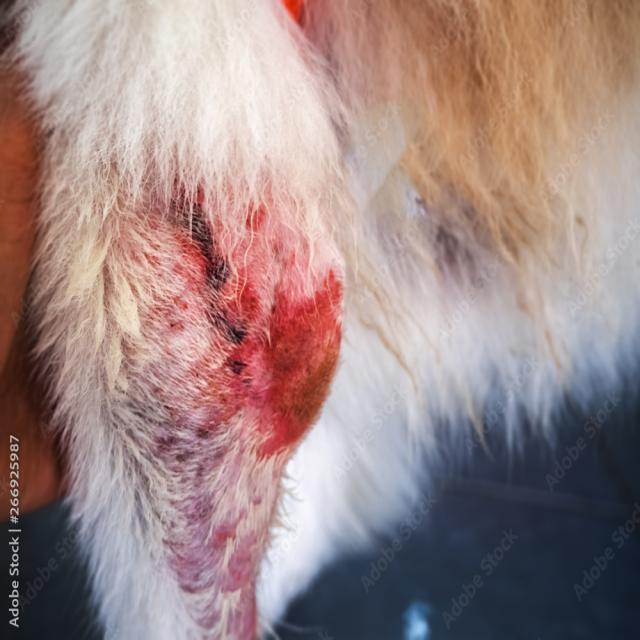
Canine dermatitis — inflammation of the skin presenting with erythema, pruritus, papules, and excoriation. May be allergic, contact, or atopic in origin.